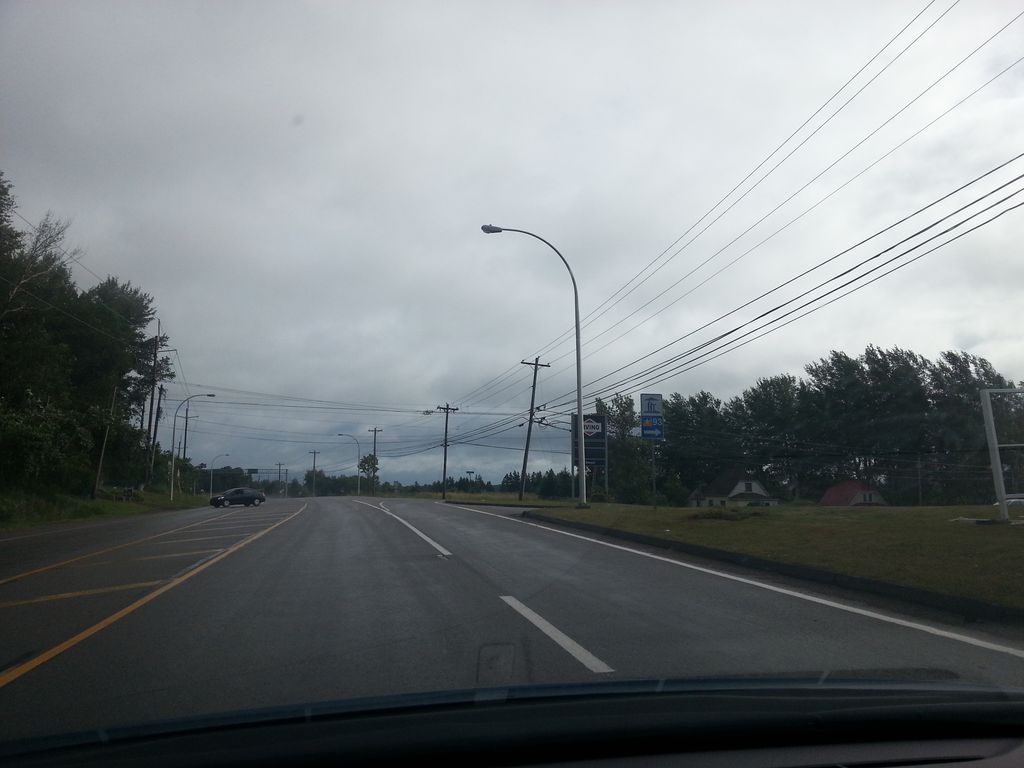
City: charlottetown